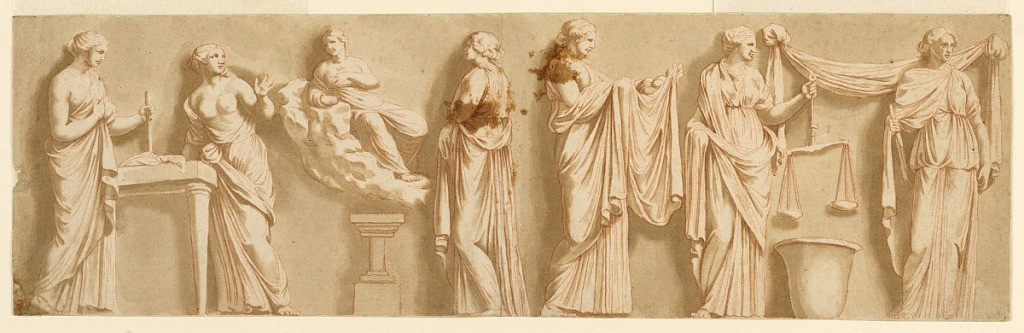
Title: Design for Frieze or Relief with Various Allegories
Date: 17th century
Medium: Red chalk, brush and wash on paper
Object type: Drawing
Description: Design for frieze or relief with various allegories.